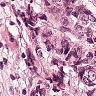
Metastatic tissue present: yes